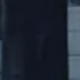
Vehicle type: Car